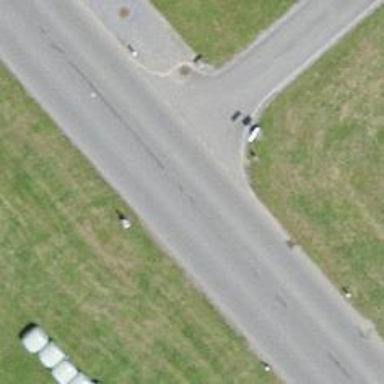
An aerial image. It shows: Bus stop with platform for public transport.